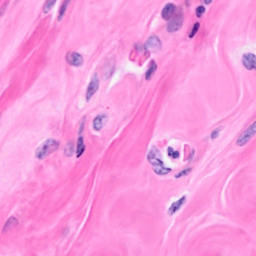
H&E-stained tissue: Breast